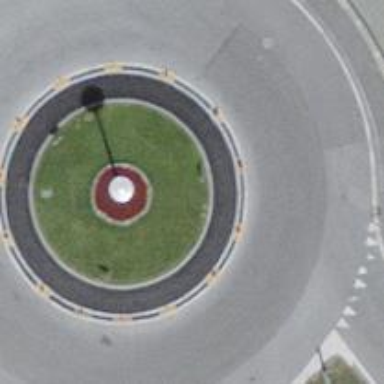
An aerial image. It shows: Secondary road with asphalt surface leading to roundabout.